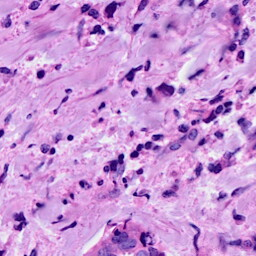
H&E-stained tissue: Breast